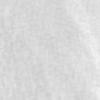
Label: no_change